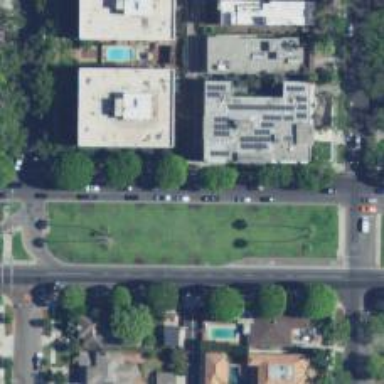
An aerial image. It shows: Secondary road surrounded by residential buildings.